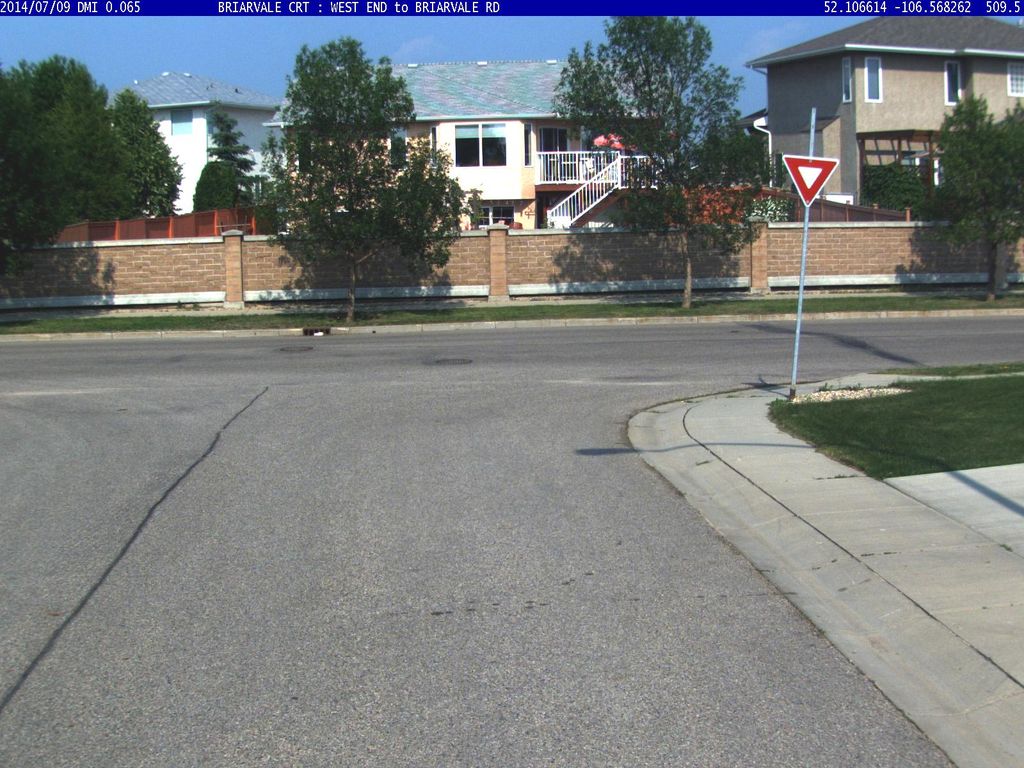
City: saskatoon